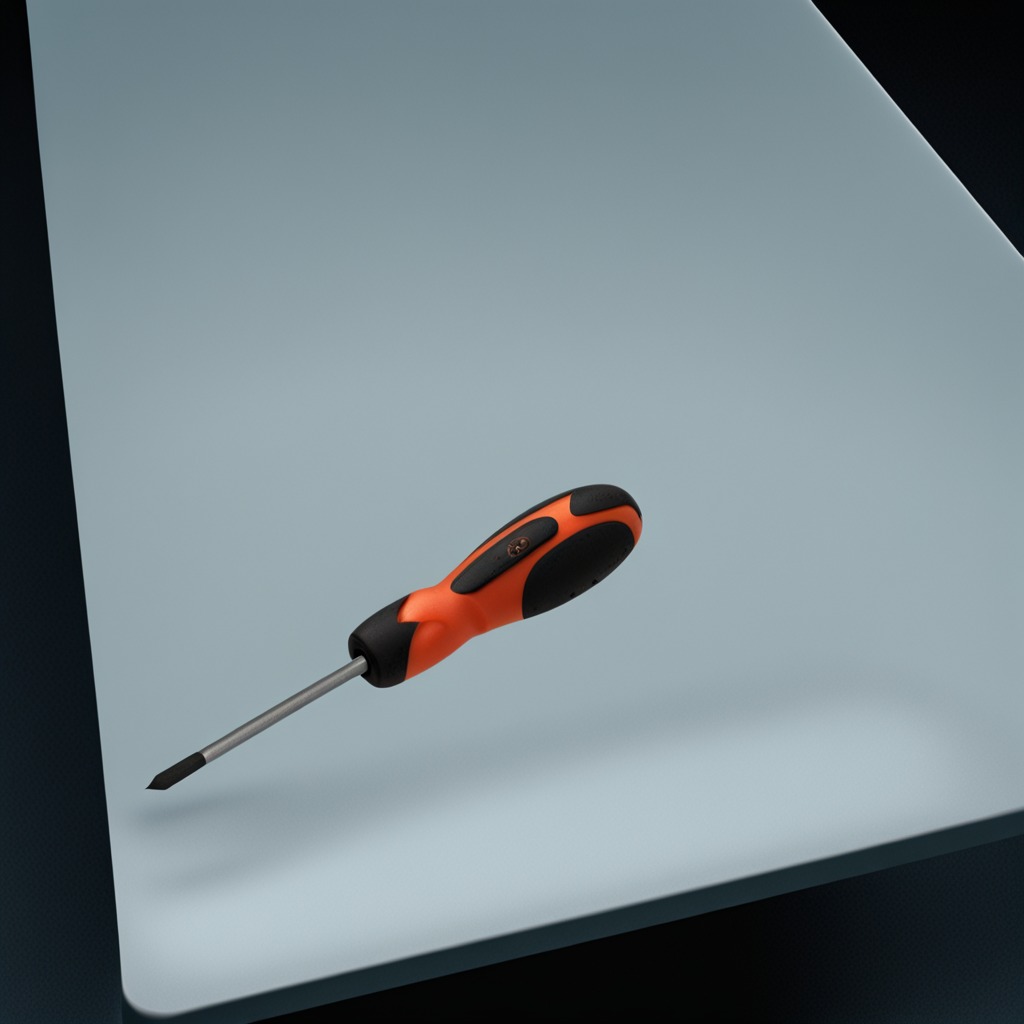
A screwdriver lying on a clean empty table in a railway signal maintenance room lit by harsh overhead fluorescents.